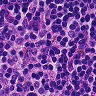
Metastatic tissue present: no